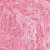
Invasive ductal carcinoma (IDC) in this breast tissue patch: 0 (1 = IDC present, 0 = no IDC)